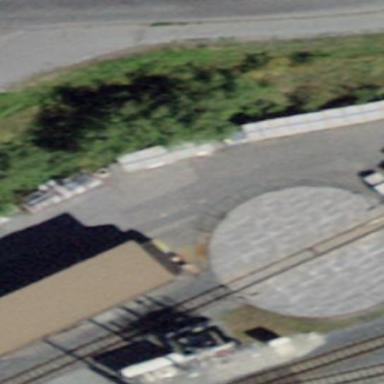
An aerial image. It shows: Yard used for servicing with railway turntable.